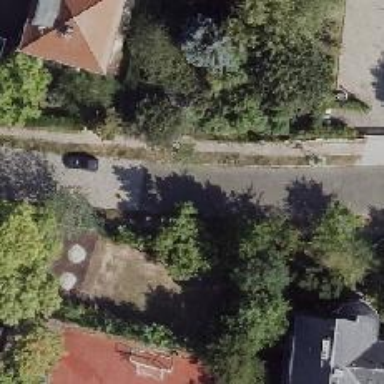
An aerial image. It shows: Residential road.